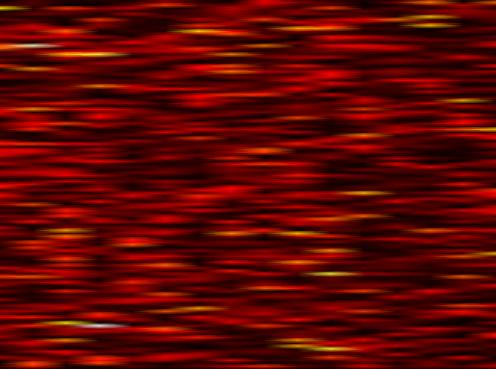
Label: OFDM